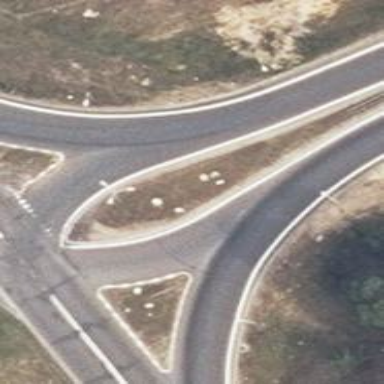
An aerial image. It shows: Roundabout.